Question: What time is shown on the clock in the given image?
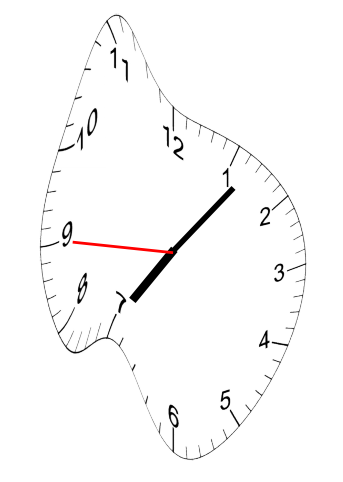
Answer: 07:06:45